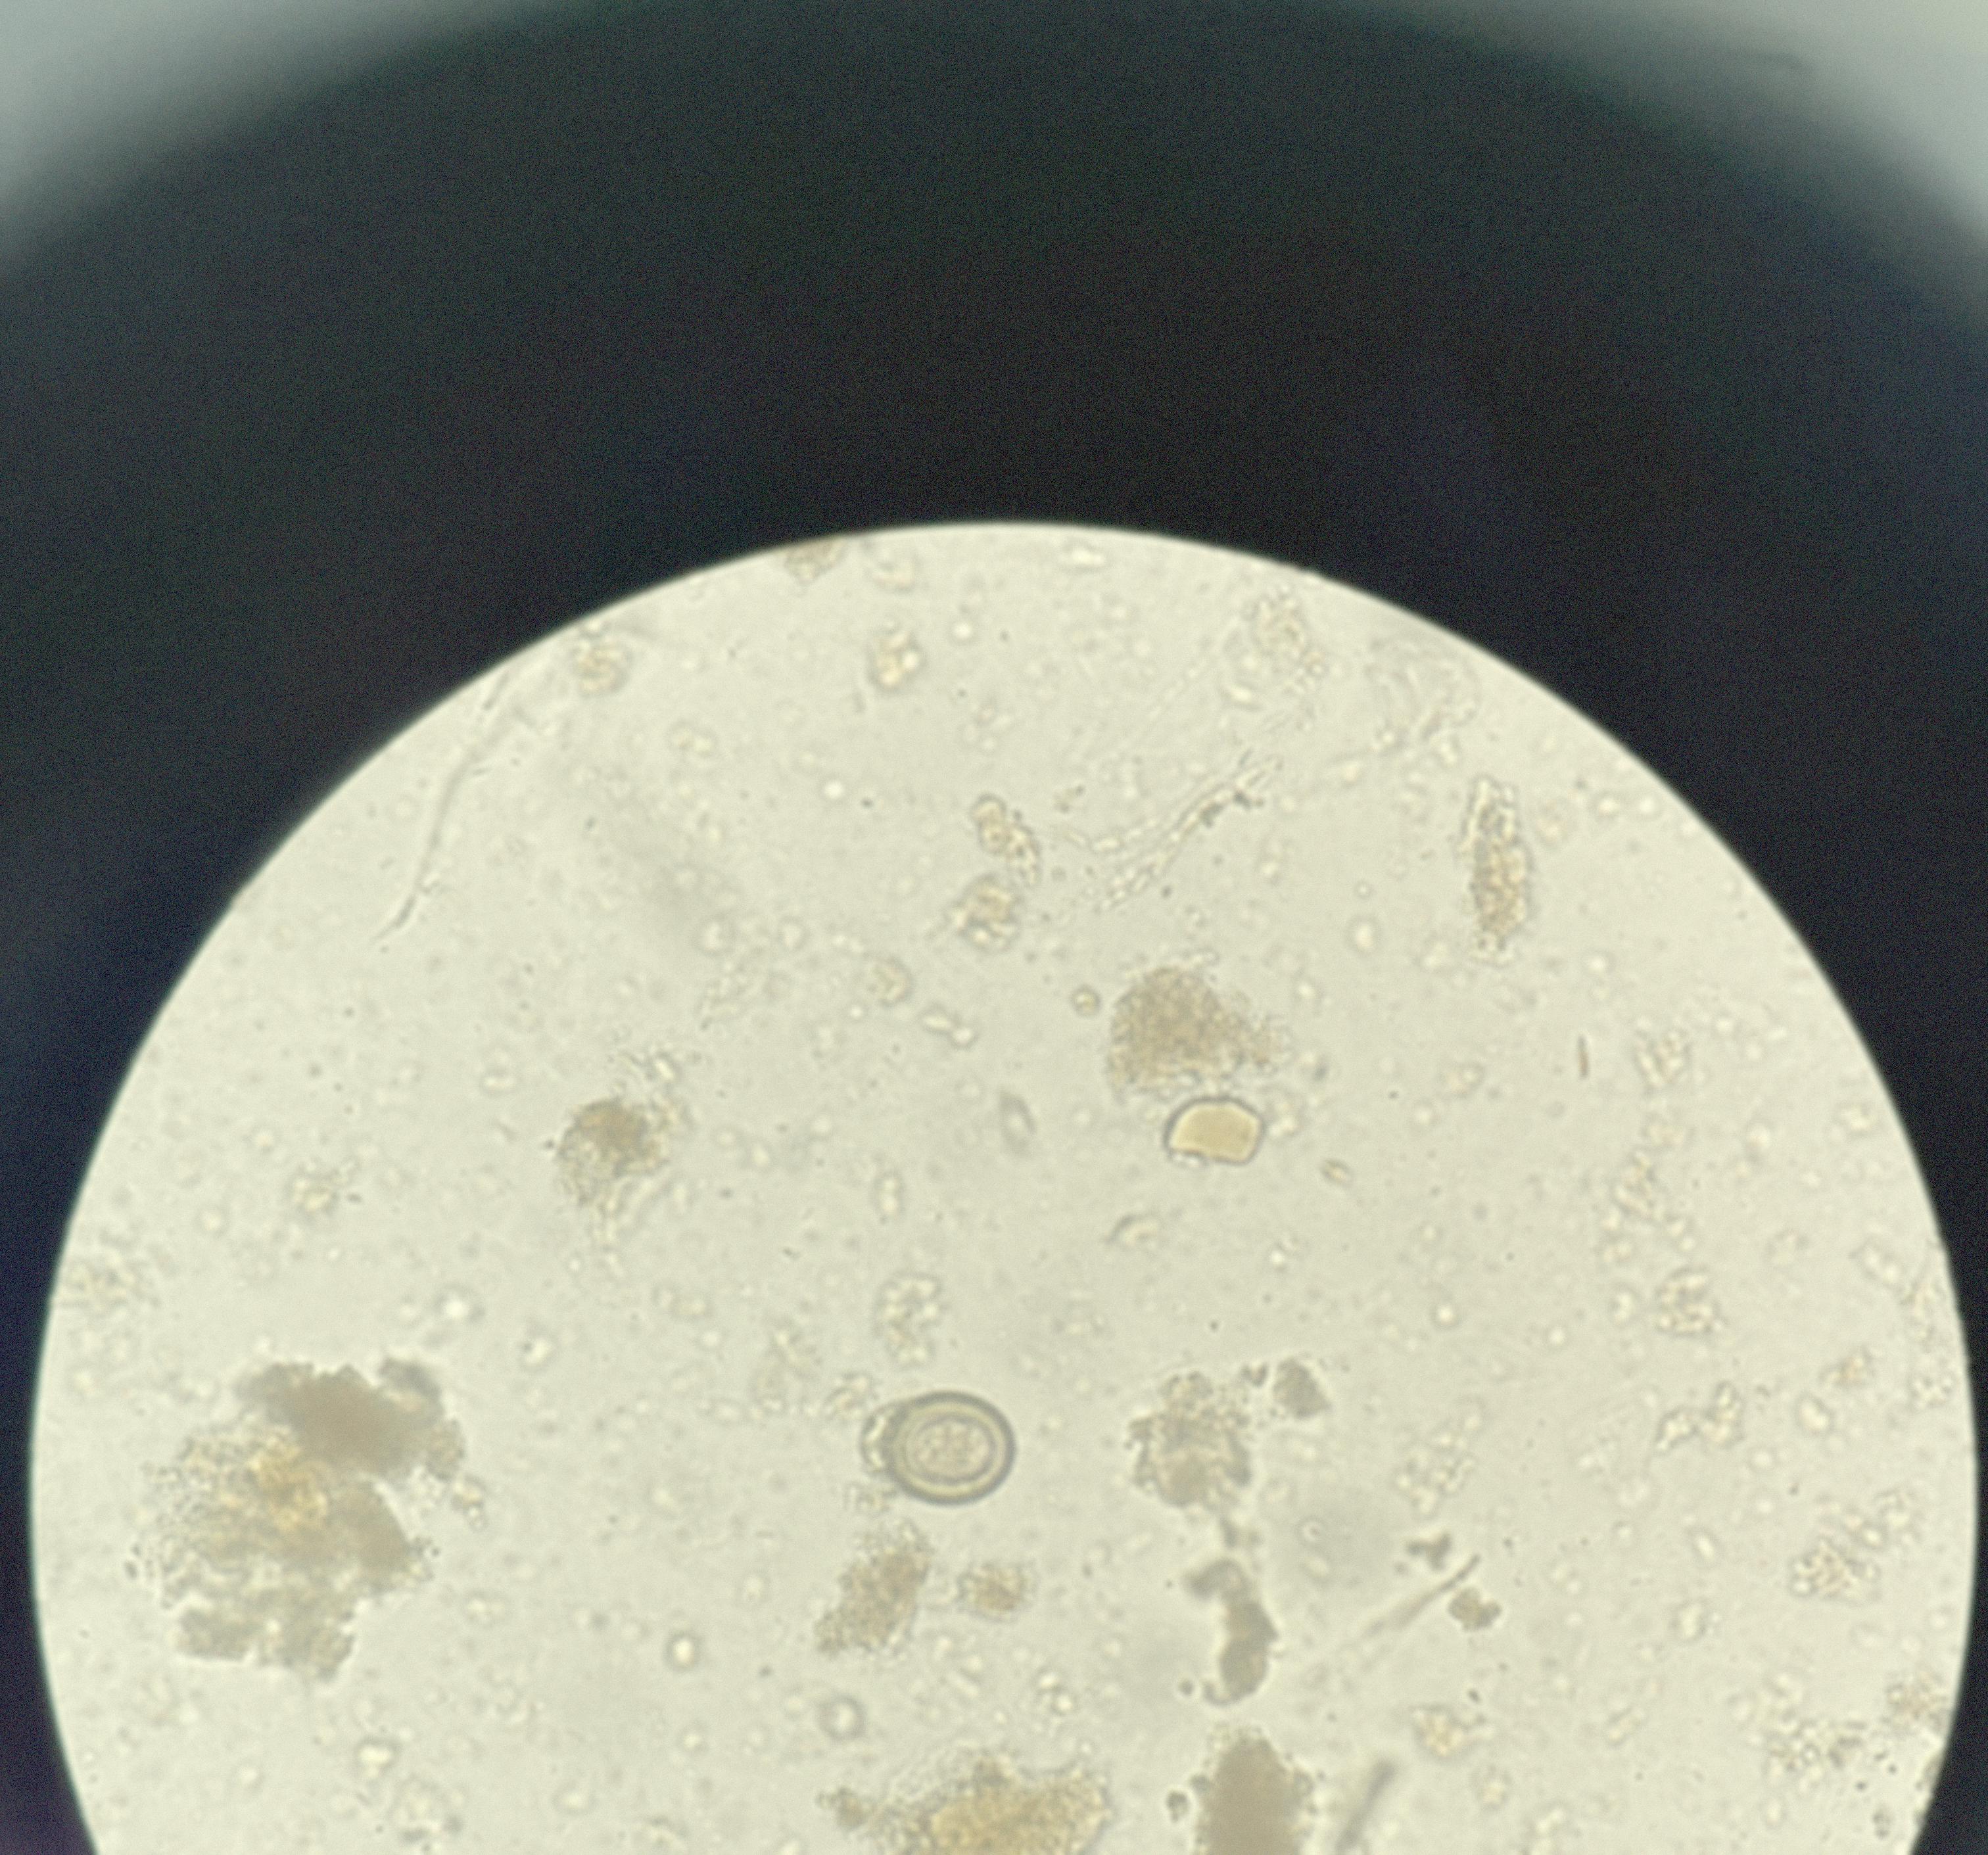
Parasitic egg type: Taenia spp. egg